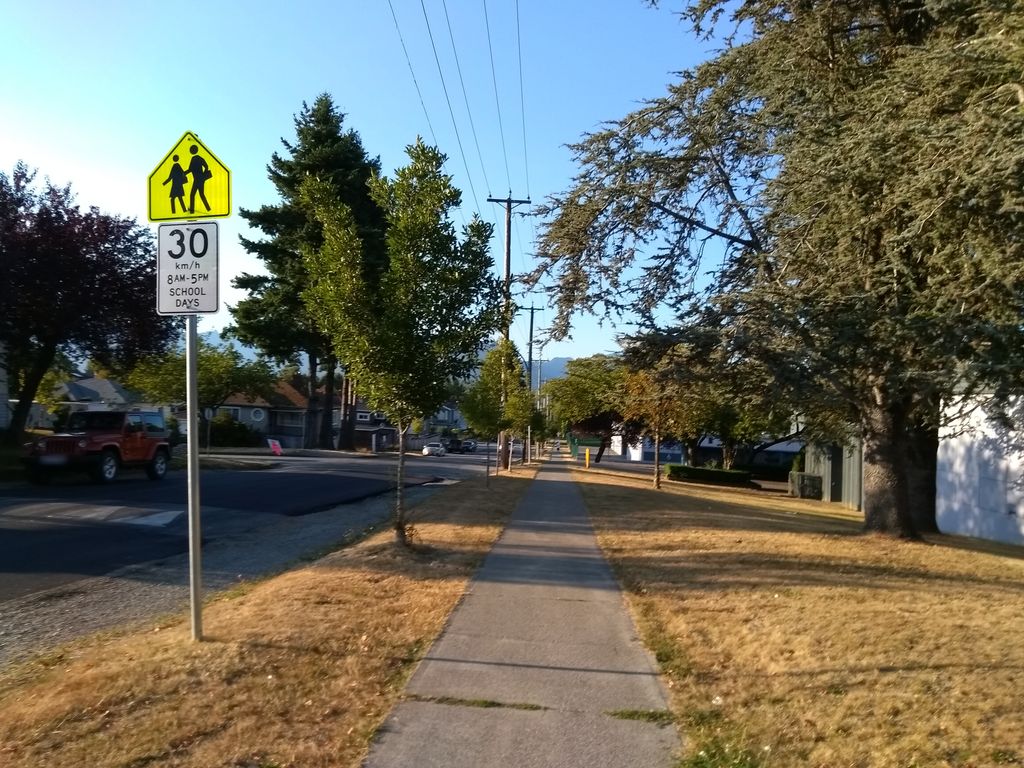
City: vancouver